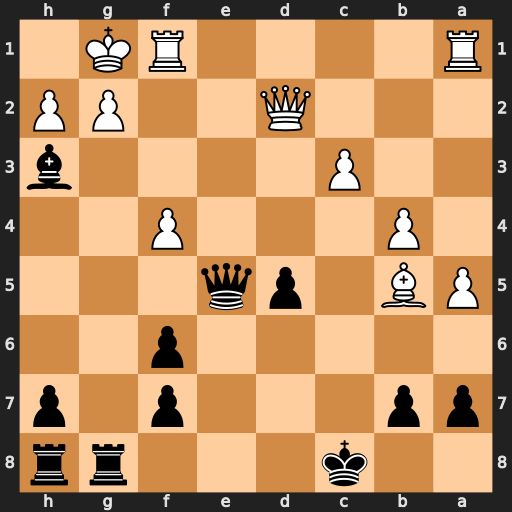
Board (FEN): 2k3rr/pp3p1p/5p2/PB1pq3/1P3P2/2P4b/3Q2PP/R4RK1
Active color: b
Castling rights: -
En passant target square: -
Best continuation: Rxg2+ Qxg2 Qe3+ Rf2 Bxg2